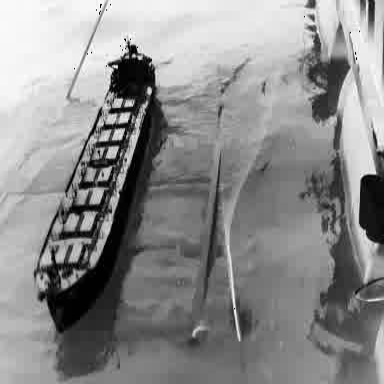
There is a liner in the infrared image.